Question: I'm trying to build zlib 1.2.8 for Windows using CMake, but I get build errors that I don't know how to fix.
Here's my CMake GUI:

This generates without errors, but when I build the resulting solution. I get this error:
> 2>------ Build started: Project: zlib, Configuration: Release x64 ------
2> Creating library C:/Users/erik/Documents/zlib/1.2.8/project/zlib-1.2.8-vc10/Release/zlib.lib and object C:/Users/erik/Documents/zlib/1.2.8/project/zlib-1.2.8-vc10/Release/zlib.exp
2> inflate.obj : error LNK2019: unresolved external symbol inflate_fast referenced in function inflate
2>infback.obj : error LNK2001: unresolved external symbol inflate_fast
2>C:\Users\erik\Documents\zlib\1.2.8\project\zlib-1.2.8-vc10\Release\zlib.dll : fatal error LNK1120: 1 unresolved externals
I don't know how I can fix this, so I appreciate any help.
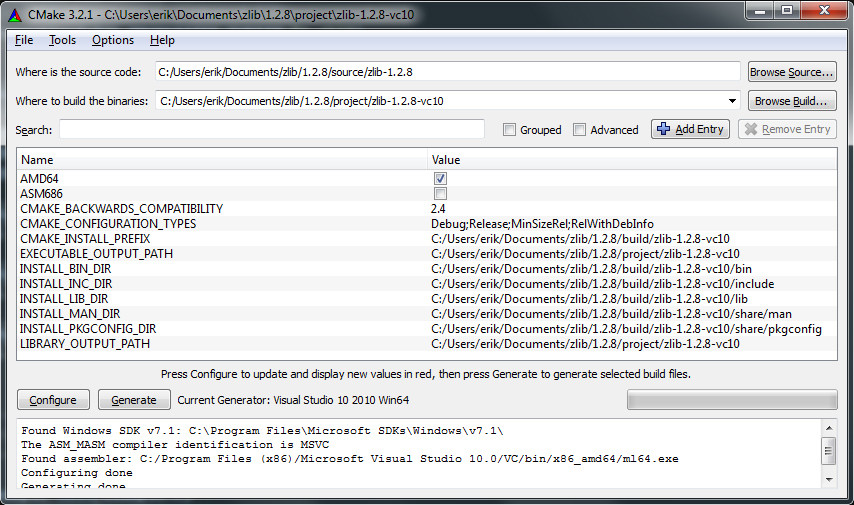
Answer: According to <URL> a very similar error means:
> This means you have a typo in either -DASMV -DASMINF or your OBJ="inffasx64.obj gvmat64.obj inffas8664.obj" since inflate_fast is defined in inffas8664.c.
---
I was able to successfully build with a simple:
'''
mkdir C:\Builds\zlib; cd C:\Builds\zlib
cmake -G "Visual Studio 12 2013" -A x64 D:\Downloads\zlib-1.2.8cmake --build .
'''
I looked at my cmake cache and I see that AMD64 is set to false, unlike what your cmake-gui window shows. Setting it to true it results all kinds of build errors for me, though not the ones you show.
CMakeLists.txt says this option is to enable an AMD64 assembly implementation. Just doing without this seems to be the easiest solution.